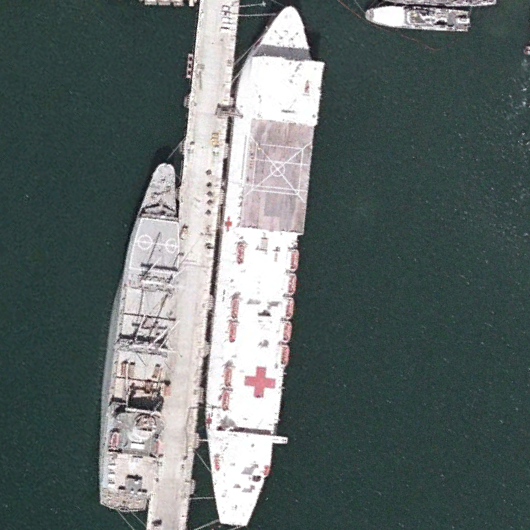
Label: civil